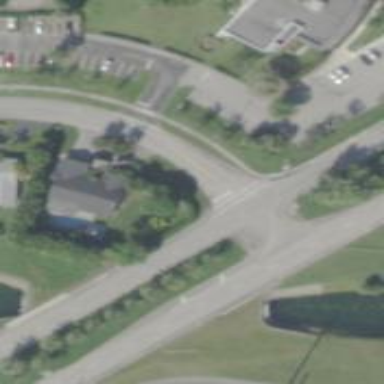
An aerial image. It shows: Asphalt footway with uncontrolled pedestrian crossing marked with lines.